Current action and preconditions to check: trajectory_clear

Your task: For each precondition in the list above, predict whether it will hold at this action.

Consider the current scene as observed from the mobile robot's camera, and analyze the predicted future states of all dynamic agents (e.g., people, animals, vehicles, or any moving entities) within the NEXT SECOND.

IMPORTANT: Only answer "very likely" if you are absolutely certain—based on strong, clear evidence—that a dynamic agent will violate the precondition in the predicted future state. Do NOT answer "very likely" for unlikely, ambiguous, or low-probability risks.

Ask yourself for each precondition: Is there a high probability, with clear and convincing evidence, that the predicted future states of any dynamic agent will interfere with the predicted future state of the currently executing action within the NEXT SECOND, causing that precondition to fail?

Assess the risk level based on these predictions. Use "likely" or "very likely" if motions create a clear risk of interference.

Use "neutral" or "improbable" if agents are nearby but their predicted paths are clearly diverging or non-conflicting.

Failure Risk Categories: "very improbable", "improbable", "neutral", "likely", "very likely"

Answer Format: Output ONLY the probability_of_failure value from these categories: "very improbable", "improbable", "neutral", "likely", "very likely"

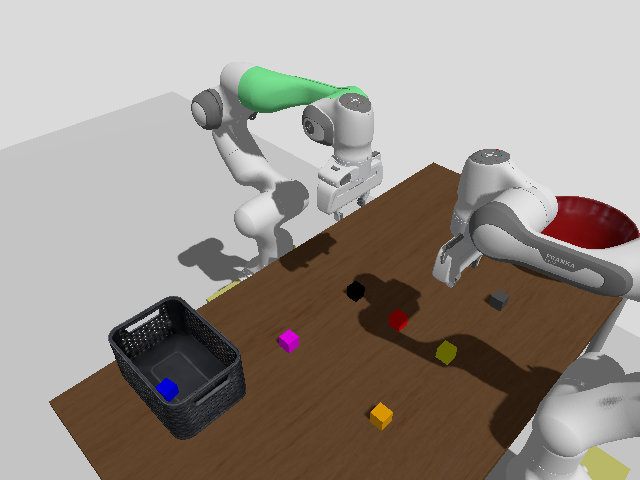

Answer: very improbable